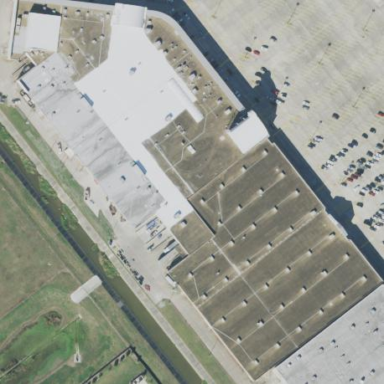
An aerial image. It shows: Retail building.